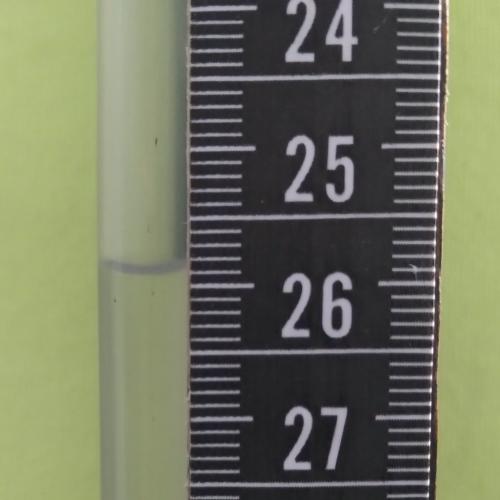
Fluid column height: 25.9 cm